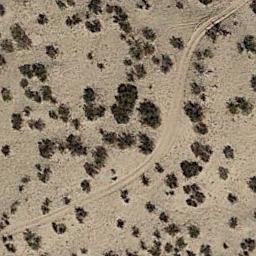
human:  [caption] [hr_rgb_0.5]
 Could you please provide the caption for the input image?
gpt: Some disconnected chaparrals of different sizes grow in the desert and a road goes through the desert .

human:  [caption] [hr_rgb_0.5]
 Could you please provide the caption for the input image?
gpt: Chaparral is evenly distributed on the sand and there is winding path in the sand .

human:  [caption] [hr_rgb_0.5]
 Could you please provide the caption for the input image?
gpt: The chaparral is on the desert with a road pass by .

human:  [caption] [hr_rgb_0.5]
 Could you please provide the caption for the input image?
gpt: There are several trees and some weeds in this desert .

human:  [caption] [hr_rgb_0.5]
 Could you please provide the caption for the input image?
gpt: The plants in the chaparral are not evenly distributed .